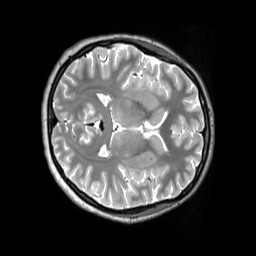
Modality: T2w
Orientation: axial
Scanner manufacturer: siemens
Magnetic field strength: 3 T
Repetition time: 3.2 s
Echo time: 0.406 s